Field crop: maize
Growth stage: 2
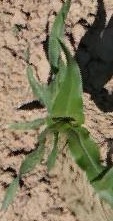
Species: maize